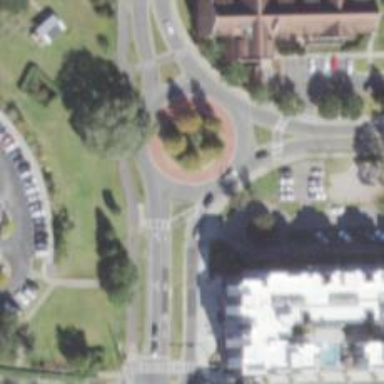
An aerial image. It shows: Unclassified road that forms roundabout at the junction.